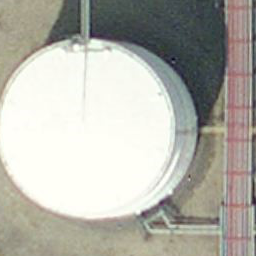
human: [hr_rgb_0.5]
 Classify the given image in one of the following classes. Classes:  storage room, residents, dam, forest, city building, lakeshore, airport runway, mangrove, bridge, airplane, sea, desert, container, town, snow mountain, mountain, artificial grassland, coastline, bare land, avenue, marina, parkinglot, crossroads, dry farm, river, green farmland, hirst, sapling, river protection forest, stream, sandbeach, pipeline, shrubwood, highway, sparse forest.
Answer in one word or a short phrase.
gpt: storage room